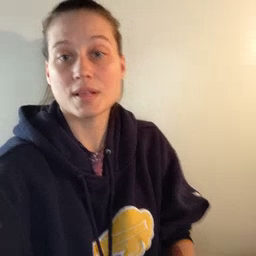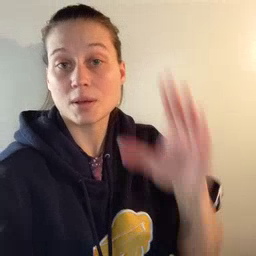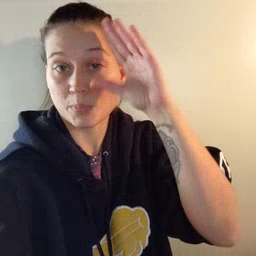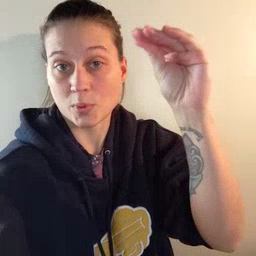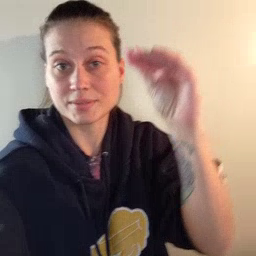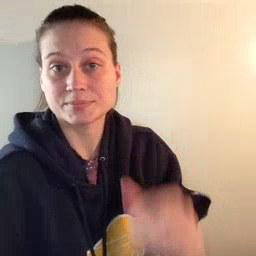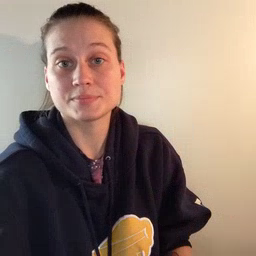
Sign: boy